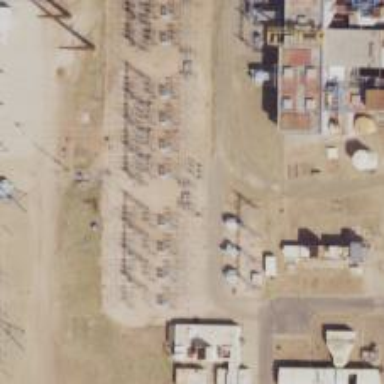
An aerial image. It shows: Switch for power supply.